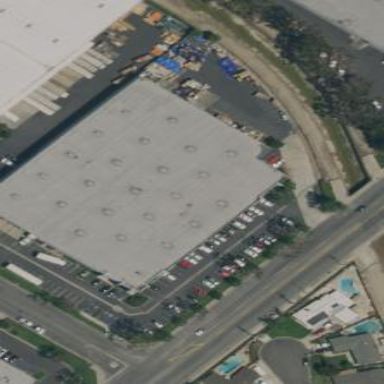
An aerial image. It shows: Warehouse.